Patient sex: M
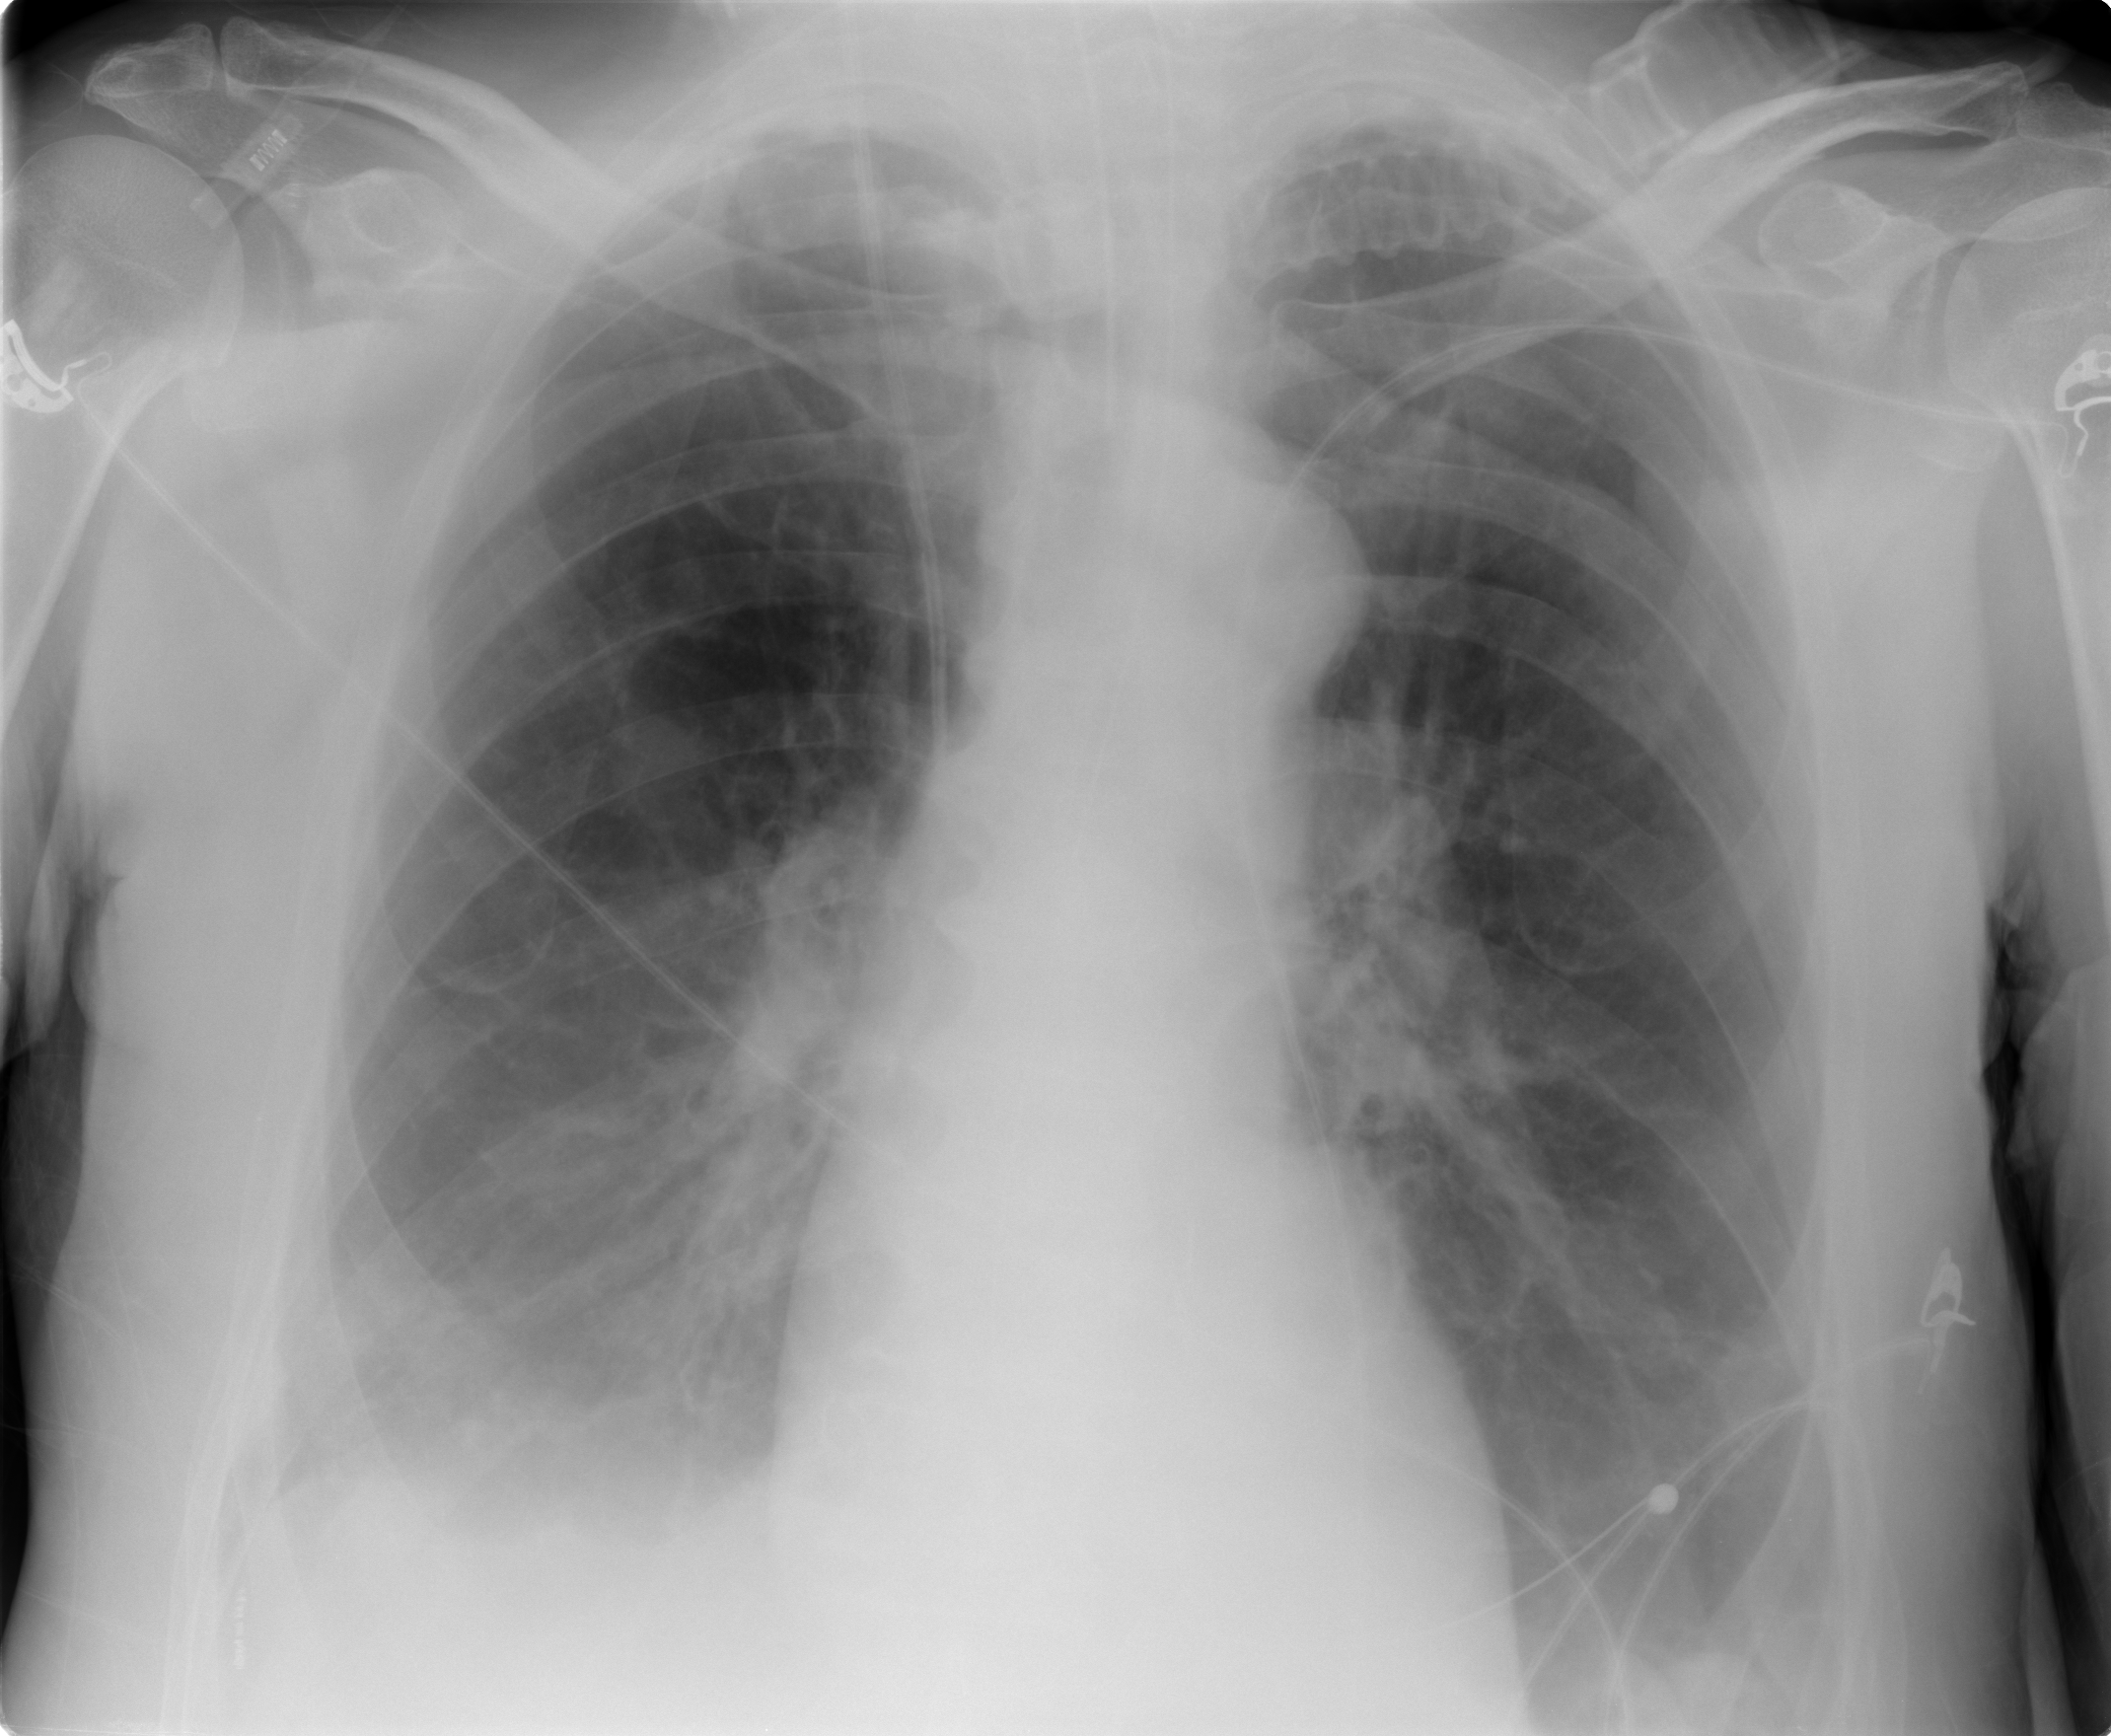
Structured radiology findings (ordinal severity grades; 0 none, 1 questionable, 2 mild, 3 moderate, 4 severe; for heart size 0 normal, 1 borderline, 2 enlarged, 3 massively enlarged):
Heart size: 0
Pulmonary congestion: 0
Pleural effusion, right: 2
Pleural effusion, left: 1
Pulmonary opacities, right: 0
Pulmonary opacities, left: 0
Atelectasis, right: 2
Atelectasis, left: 2